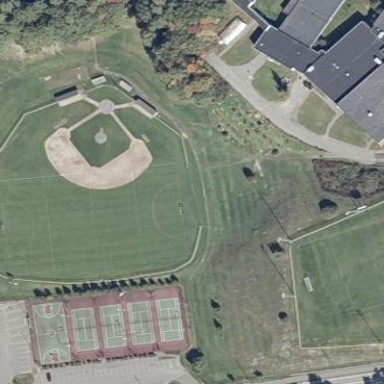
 used for leisure and sports activities."